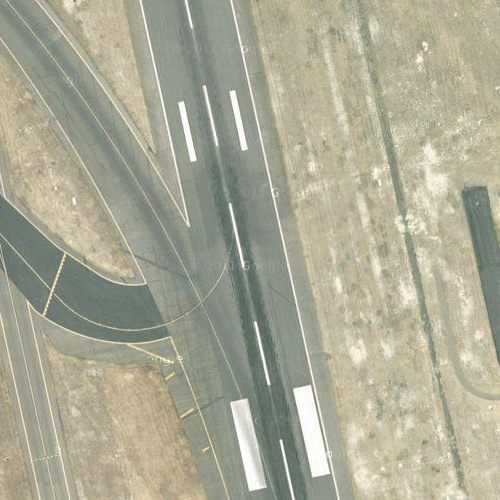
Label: sydney